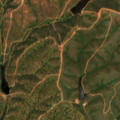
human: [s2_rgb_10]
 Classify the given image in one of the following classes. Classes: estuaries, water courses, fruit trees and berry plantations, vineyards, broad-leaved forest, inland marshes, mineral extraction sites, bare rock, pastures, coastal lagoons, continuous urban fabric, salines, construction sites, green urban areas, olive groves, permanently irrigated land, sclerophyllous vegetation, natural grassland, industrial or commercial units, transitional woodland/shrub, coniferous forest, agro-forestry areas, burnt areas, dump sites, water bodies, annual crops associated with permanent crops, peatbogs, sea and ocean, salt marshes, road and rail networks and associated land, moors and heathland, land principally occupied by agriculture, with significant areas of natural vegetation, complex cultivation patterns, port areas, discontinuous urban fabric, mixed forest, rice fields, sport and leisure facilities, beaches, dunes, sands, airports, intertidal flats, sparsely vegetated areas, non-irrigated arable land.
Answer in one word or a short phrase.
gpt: continuous urban fabric